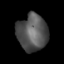
Tissue: skin
Cell type: Others
Senescence score: 0.7288
Nuclear area (px): 1089
Mean DAPI intensity: 84.736